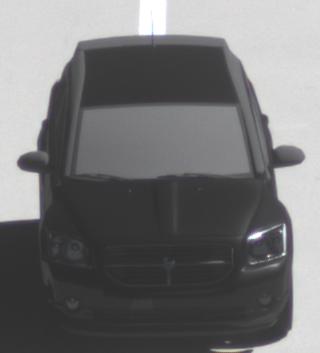
Make: Dodge
Model: Caliber 1.8
Detailed model: Caliber
Model produced from: 2006/06
Model produced until: 2009/03
Doors: 5
Color: black
Road condition: wet road
Daytime: midday
Contrast: high contrast